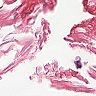
Metastatic tissue present: no